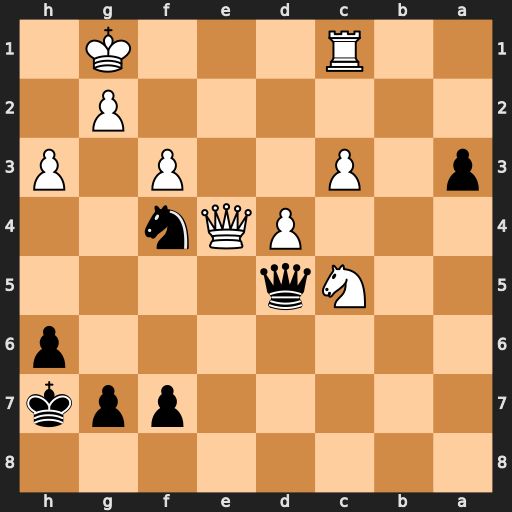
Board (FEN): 8/5ppk/7p/2Nq4/3PQn2/p1P2P1P/6P1/2R3K1
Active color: b
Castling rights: -
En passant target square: -
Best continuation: Qxe4 fxe4 Ne2+ Kf2 Nxc1